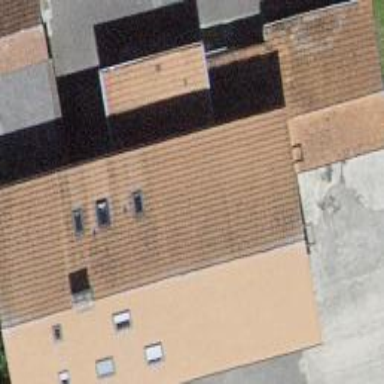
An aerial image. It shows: Farm building.